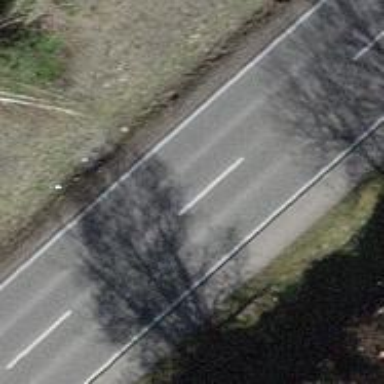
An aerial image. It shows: Primary road with asphalt surface.